Question: We use TFS 2015 on premise. Where are the TFS 2015 custom build tasks stored? or how can I download a existing build task?
I know you can download the build tasks from github. But this is not what I am looking for.

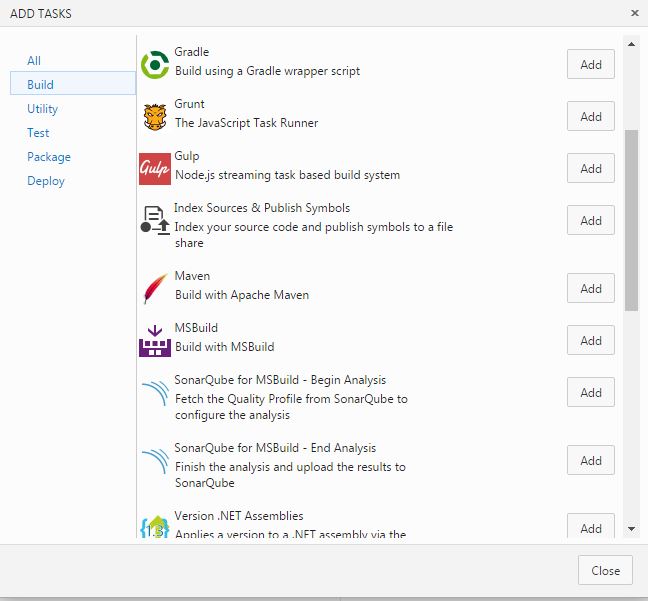
Answer: They're stored internally in the database. The easiest way to "extract them" is to install a local agent, create a build definition that targets that agent and add the task you want.
Queue the build and the agent will download the task and will store them in a subfolder under the Agent's working directory called "Tasks". Grab the contents from there.
<URL>
You'll be able to push the task using the 'tfx build tasks upload' command.
If you're downloading tasks from VSTS for installation to a onpremise TFS server, you may need to get access to a specific task version, as the service may be ahead and may have other dependencies which have not been deployed to the TFS server.
Another thing to note is that when downloading a task from VSTS, it may have the preview flag set to true in it's 'task.json', these tasks can be uploaded, but will be invisible in TFS, before uploading them you should remove the reference to '"preview": true' from the 'task.json' completely.